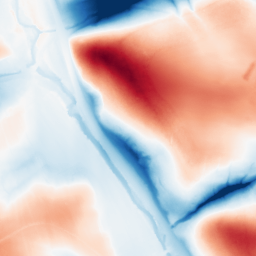
Category: classical
Decomposition family: gaussian_anisotropic
Decomposition parameters: sigma_x: 2
sigma_y: 50
Upsampling method: quadratic
Upsampling parameters: scale: 2
Upsampling scale: 2